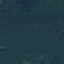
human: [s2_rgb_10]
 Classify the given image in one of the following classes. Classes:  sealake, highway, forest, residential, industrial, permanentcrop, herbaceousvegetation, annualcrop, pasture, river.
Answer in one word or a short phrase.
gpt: Forest